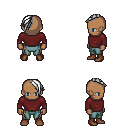
a pixel art fantasy rpg character, male body template, human, dark skin, maroon long-sleeve shirt, teal pants, white long mohawk hairstyle, brown shoes, four views (front, back, left, right), 2x2 character sprite sheet, small pixel art, hard edges, no anti-aliasing